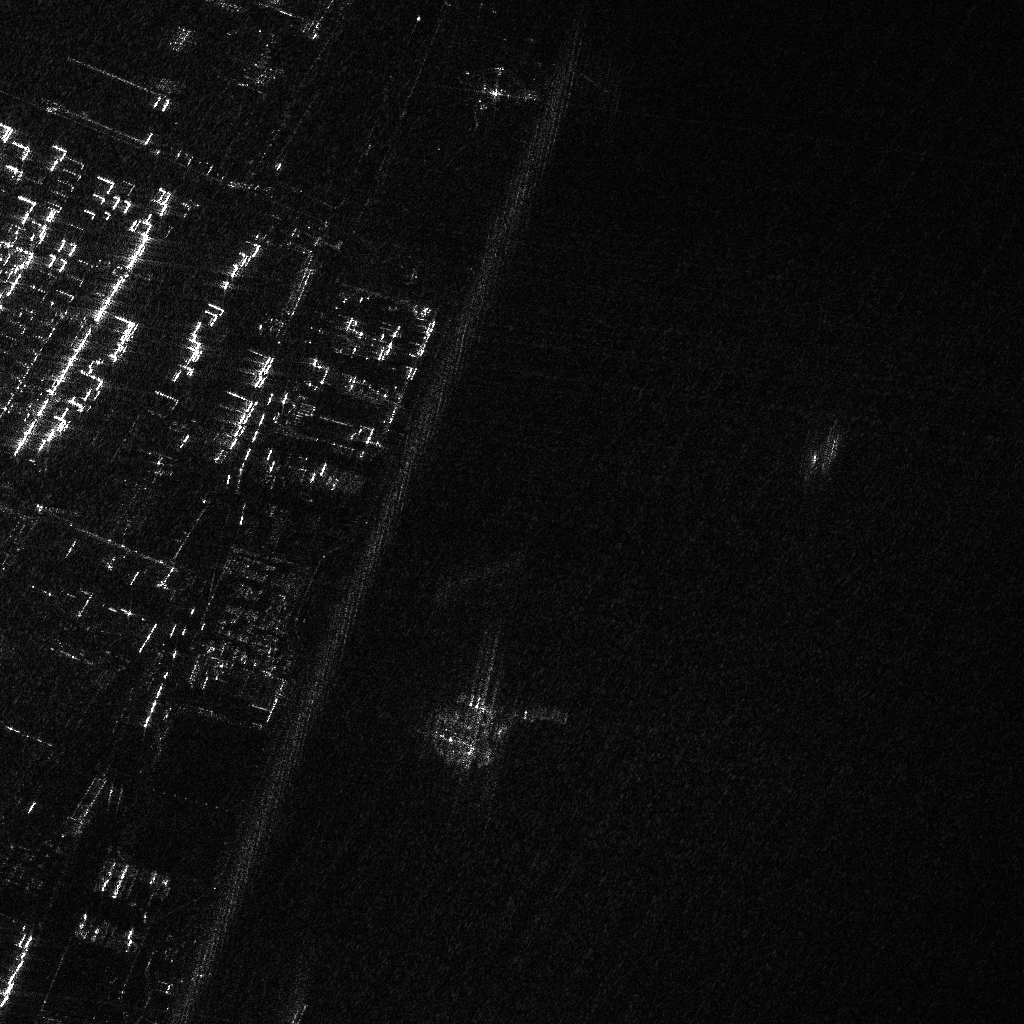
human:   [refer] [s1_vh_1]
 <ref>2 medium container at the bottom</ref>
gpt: <box>[[41, 72, 47, 74, 21], [42, 69, 48, 71, 21]]</box>

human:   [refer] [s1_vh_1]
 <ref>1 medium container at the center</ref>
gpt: <box>[[43, 67, 49, 69, 21]]</box>